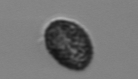
Label: Pseudochattonella_farcimen